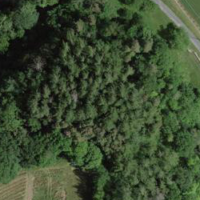
EUNIS habitat code: 44
Species observed at this site:
Aruncus dioicus
Lamium galeobdolon